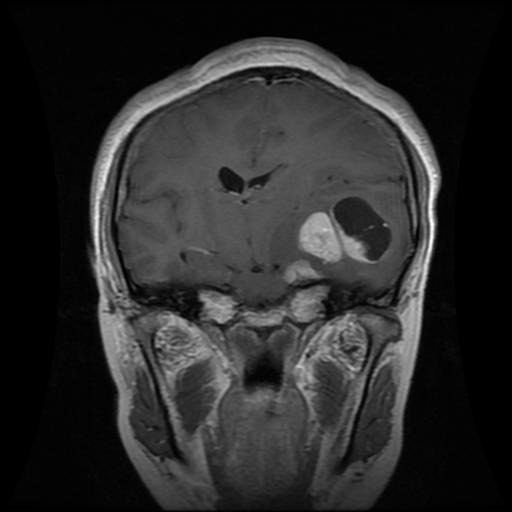
Label: meningioma